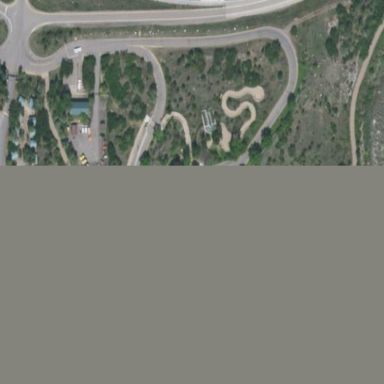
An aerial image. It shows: Rest area along the road.